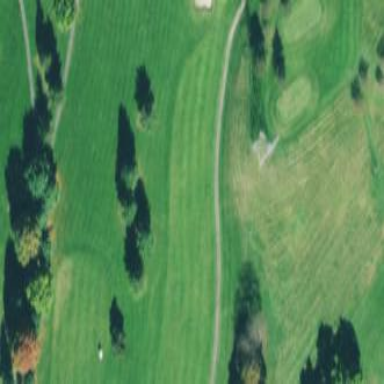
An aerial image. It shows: Scenic golf fairway.